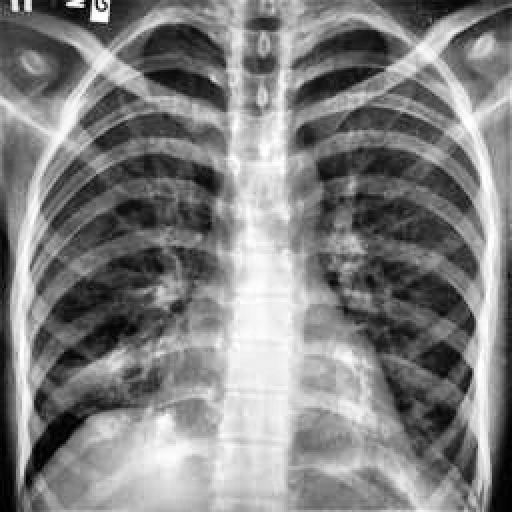
Finding: TUBERCULOSIS